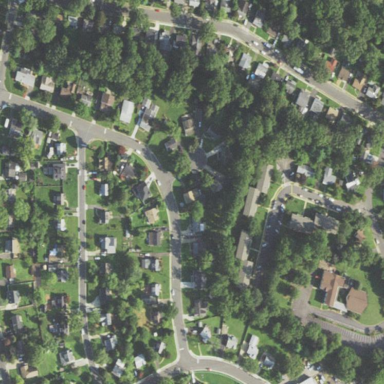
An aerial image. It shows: Residential area consisting of single-family homes.